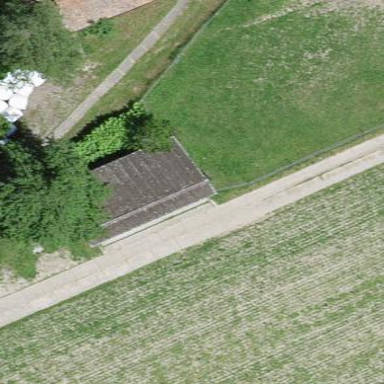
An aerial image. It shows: Shed building.